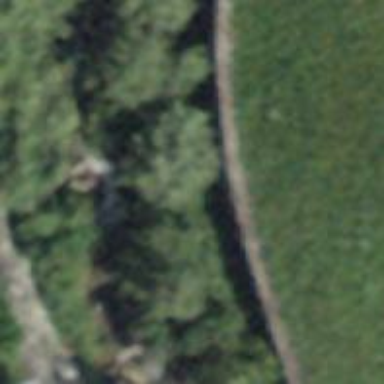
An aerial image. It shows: Retaining wall.